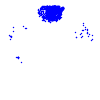
Particle: electron